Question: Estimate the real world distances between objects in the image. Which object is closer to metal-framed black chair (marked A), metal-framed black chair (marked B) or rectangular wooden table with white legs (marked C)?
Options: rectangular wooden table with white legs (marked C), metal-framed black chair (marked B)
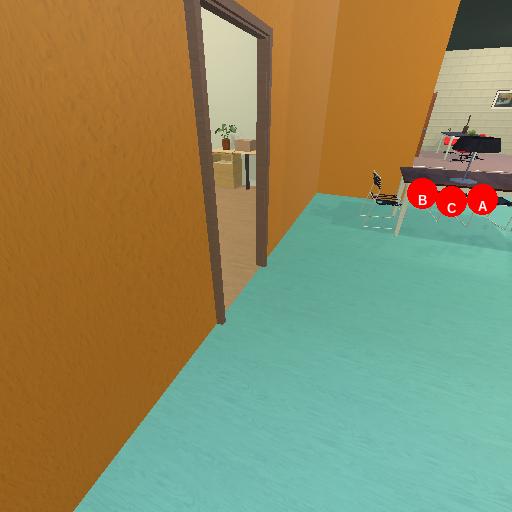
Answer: rectangular wooden table with white legs (marked C)